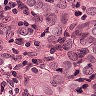
Metastatic tissue present: yes